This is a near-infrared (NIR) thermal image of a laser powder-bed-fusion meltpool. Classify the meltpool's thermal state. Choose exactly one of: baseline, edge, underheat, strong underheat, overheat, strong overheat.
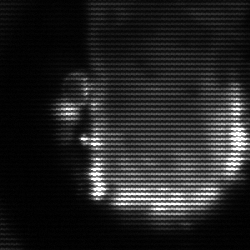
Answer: baseline